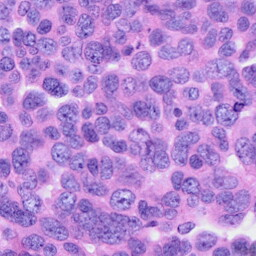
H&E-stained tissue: Ovarian